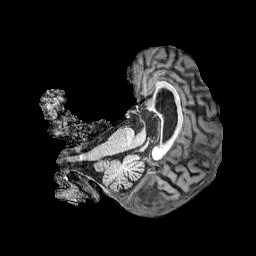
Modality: T1w
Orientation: axial
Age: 74
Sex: male
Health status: healthy